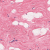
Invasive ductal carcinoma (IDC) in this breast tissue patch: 0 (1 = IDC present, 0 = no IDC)